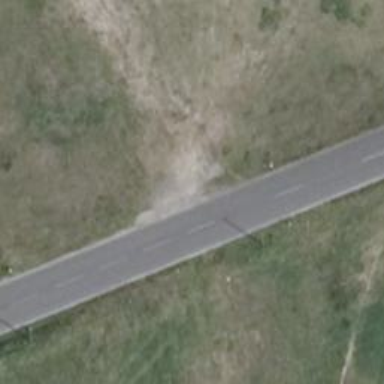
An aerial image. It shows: Asphalt road classified as tertiary.